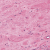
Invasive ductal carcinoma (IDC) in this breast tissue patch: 0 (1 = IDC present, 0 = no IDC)